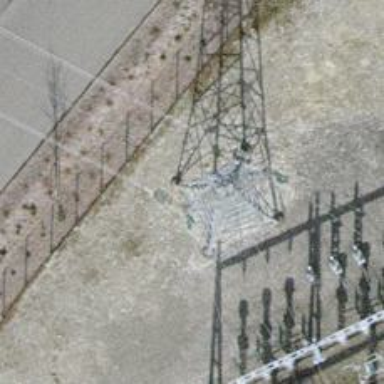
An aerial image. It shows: Three power lines with cables.